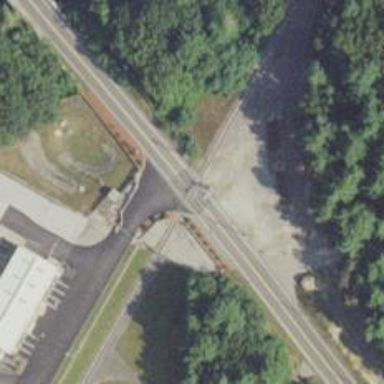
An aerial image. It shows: Level crossing along the railway.